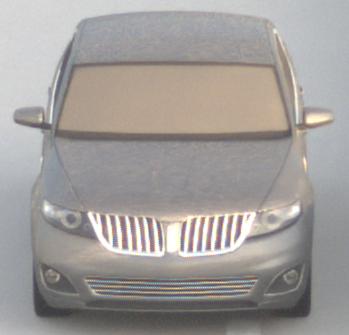
Make: Lincoln
Model: MKS
Detailed model: -
Model produced from: 2008
Model produced until: 2011
Doors: 4
Color: gray
Road condition: dry road
Daytime: sunrise or sunset
Contrast: low contrast